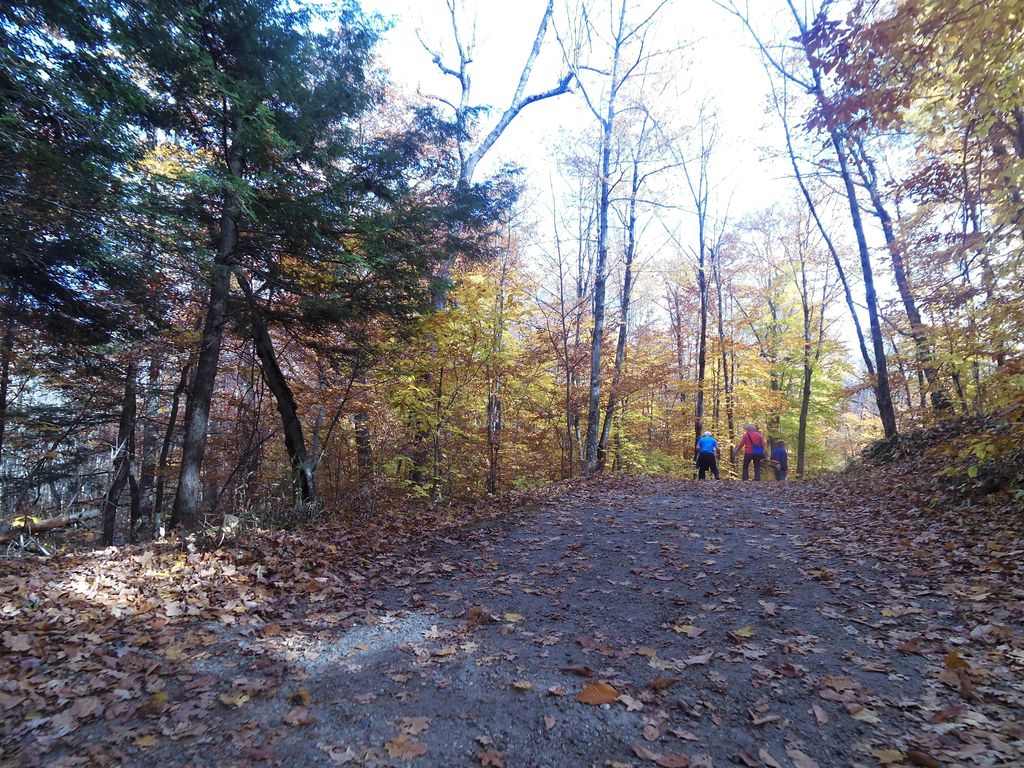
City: ottawa-gatineau